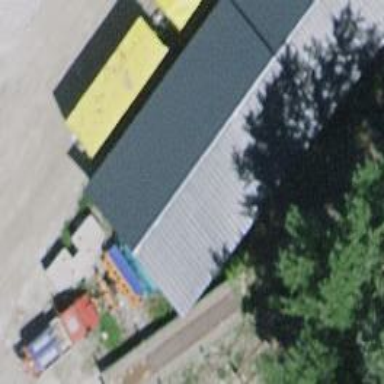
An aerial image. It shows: Shed.